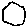
Label: hexagon